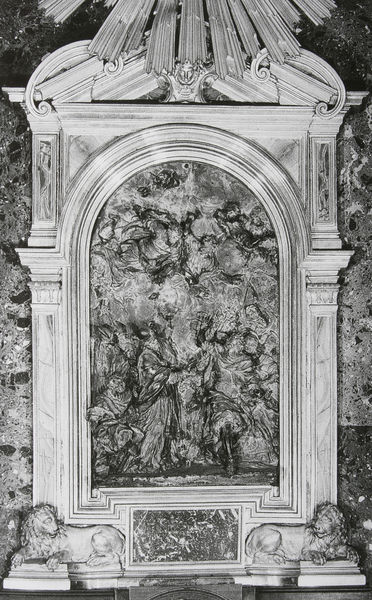
Titel: Altarrahmen mit Silberrelief der Begegnung von Leo dem Großen und Attila
Künstler: Santi Loti
Standort: Madrid
Institution: Palacio Real
Schlagwörter: dunkel, gemälde, gott, himmel, kopf, umhang, weiß, wolken, menschen, frankreich, grau, hell, holz, licht, marmor, männer, pfeiler, schwarz, szene, säule, säulen, dach, tiere, muster, versammlung, wand, architektur, barock, bibel, falten, rahmen, sockel, stein, bild, feld, kirche, sonne, gotik, fliegen, engel, skulptur, mähne, relief, liegen, bogen, leer, giebel, pilaster, rundbogen, romantik, thron, tafel, detail, ornamente, verzierung, bronze, granit, plastik, platte, marmoriert, unscharf, foto, fotografie, photographie, segment, lamm, dom, strahlen, schwarz-weiß, strahl, entwurf, altar, architrav, kapitelle, rom, intarsien, photo, halbrund, fries, dreiecksgiebel, sims, schein, gesims, löwen, voluten, chwarz, dienst, jesus, portikus, segen, sonnenstrahlen, kapelle, bischöfe, heiliger, mitra, löwe, heilige, fresko, emblem, heilig, wandbild, anbetung, grautöne, biblisch, graus, fresco, ikone, foro, himmelfahrt, raubkatze, grabmal, gibel, bildhauer, tympanon, ädikula, architekt, attika, faszien, tabernakel, raubtiere, raubtier, wunder, raubkatzen, heiliger geist, straheln, sonnenkönig, bernini, blitzlicht, wandrelief, überbelichtet, relieg, beschäftigung, gesprengter giebel, wandaltar, frankreich sonnenkönig, löwenpaar, oranemt, kleinarchitektur, atar, lowen, marmorimitat